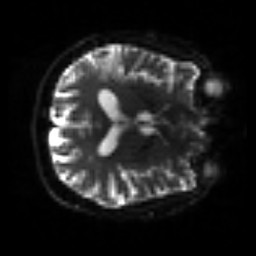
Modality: sbref
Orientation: axial
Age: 63
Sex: male
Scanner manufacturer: siemens
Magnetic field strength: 3 T
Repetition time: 3.2 s
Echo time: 0.081 s